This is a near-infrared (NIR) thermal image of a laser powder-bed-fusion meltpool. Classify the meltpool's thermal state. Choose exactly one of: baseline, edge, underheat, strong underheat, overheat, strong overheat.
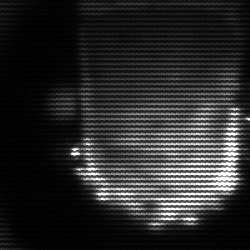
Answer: baseline